Field crop: maize
Growth stage: 2
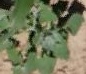
Species: chenopodium